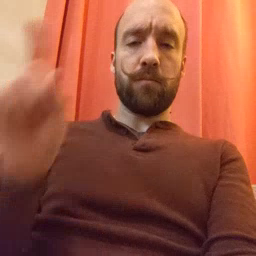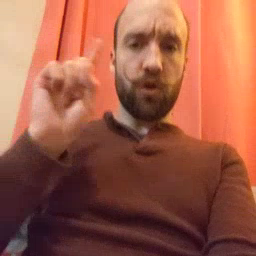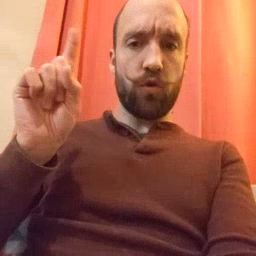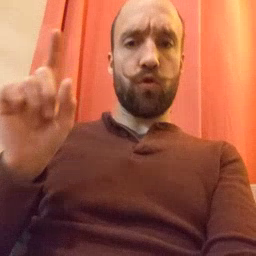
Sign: where